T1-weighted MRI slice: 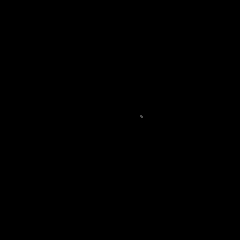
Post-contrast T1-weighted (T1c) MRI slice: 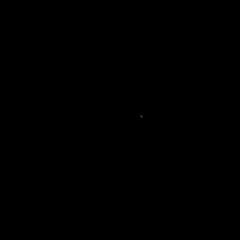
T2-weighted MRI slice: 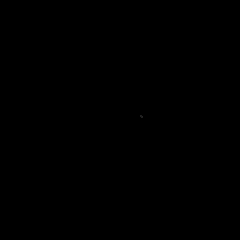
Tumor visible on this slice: no